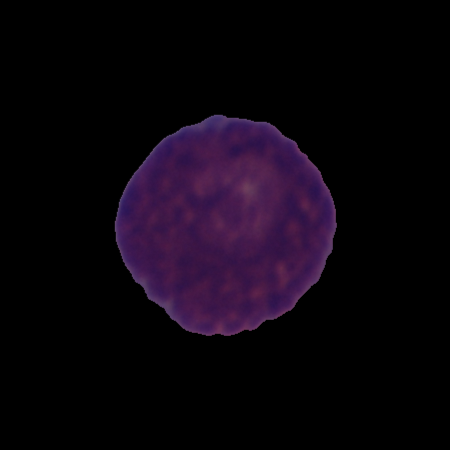
Label: cancer